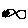
Label: fish